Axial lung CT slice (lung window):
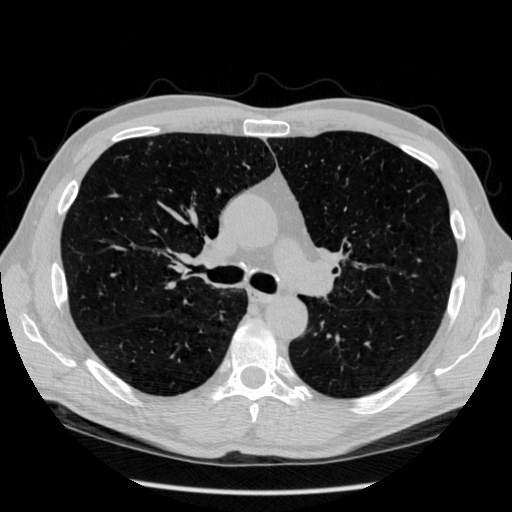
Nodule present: no